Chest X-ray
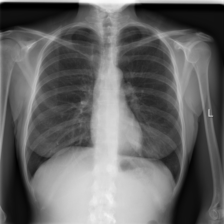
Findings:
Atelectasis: negative
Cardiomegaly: negative
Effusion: negative
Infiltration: negative
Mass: negative
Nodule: negative
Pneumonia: negative
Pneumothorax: negative
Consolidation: negative
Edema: negative
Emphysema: negative
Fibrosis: negative
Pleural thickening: negative
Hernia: negative